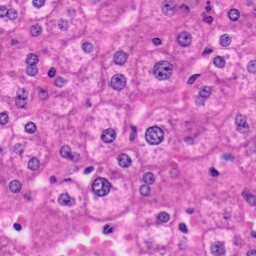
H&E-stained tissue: Liver